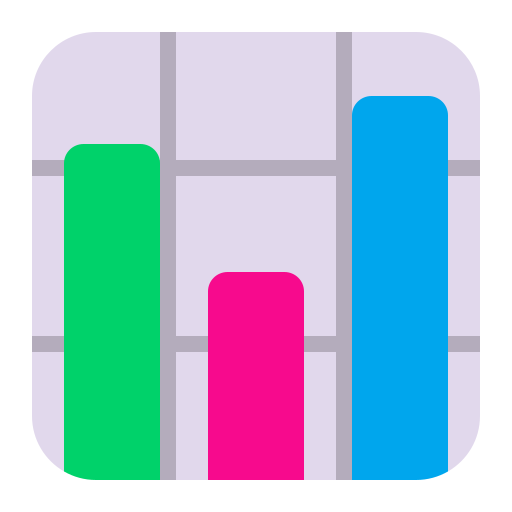
bar chart flat